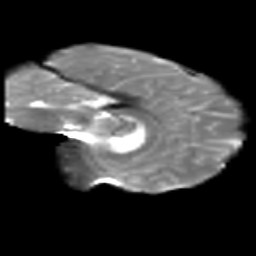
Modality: T2w
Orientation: sagittal
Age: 38
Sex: female
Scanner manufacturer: siemens
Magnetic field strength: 3 T
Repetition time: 1.8 s
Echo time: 0.07 s